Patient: sex F, age 26
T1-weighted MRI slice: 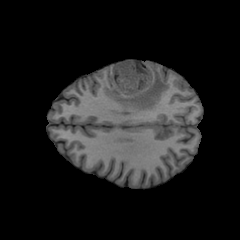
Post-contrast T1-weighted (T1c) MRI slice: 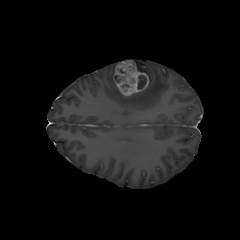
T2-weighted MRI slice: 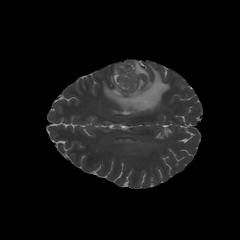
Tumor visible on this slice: yes
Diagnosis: Glioblastoma, IDH-wildtype
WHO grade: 4